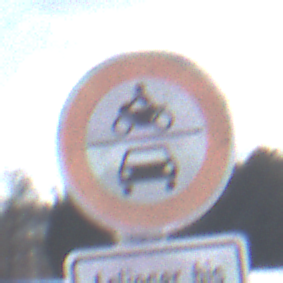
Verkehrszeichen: VerbotKraftfahrzeuge
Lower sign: SonstigeFahrzeugePersonengruppenFrei3
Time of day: MorningAfternoon
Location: Outdoor (Nature)
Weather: PartlyCloudy
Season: Winter
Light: Natural